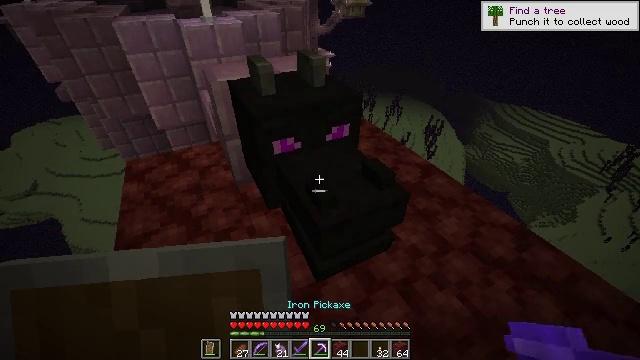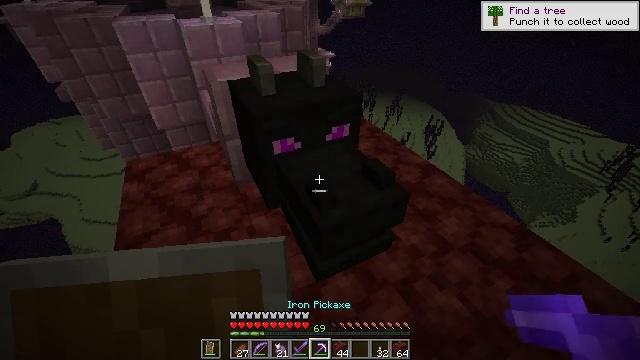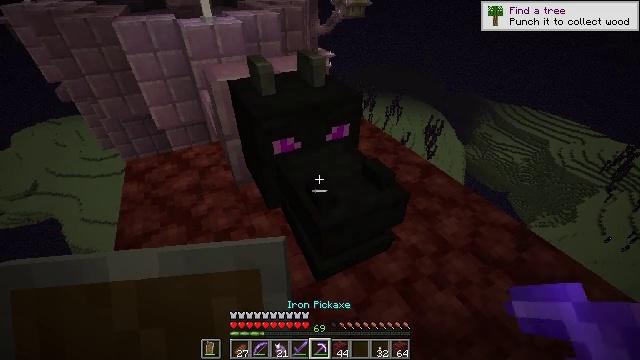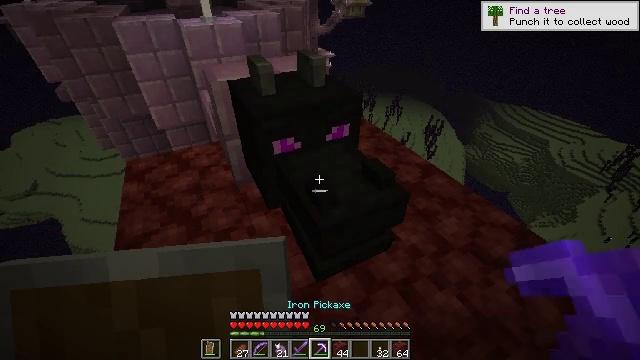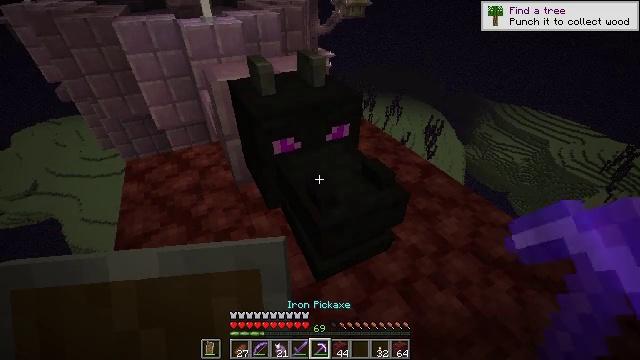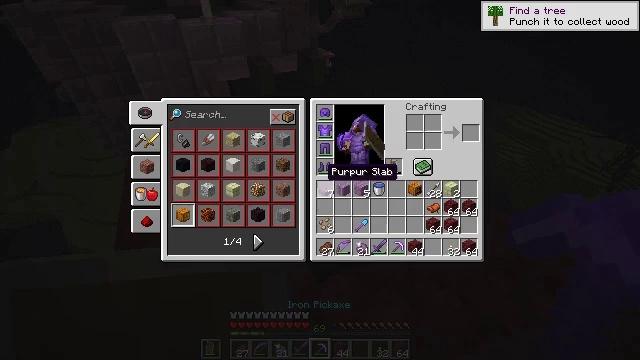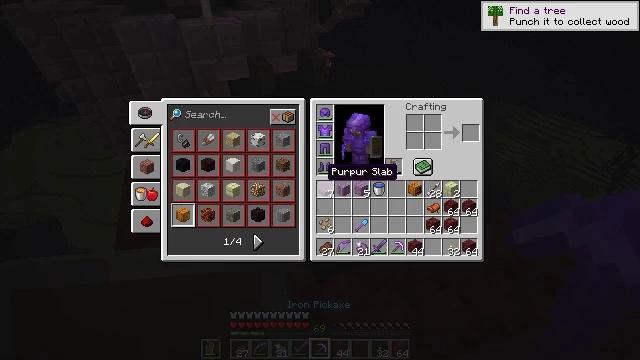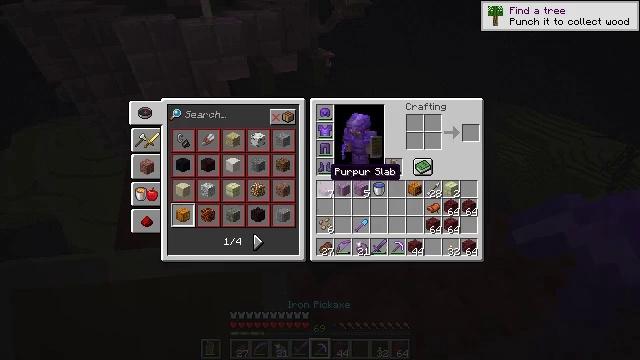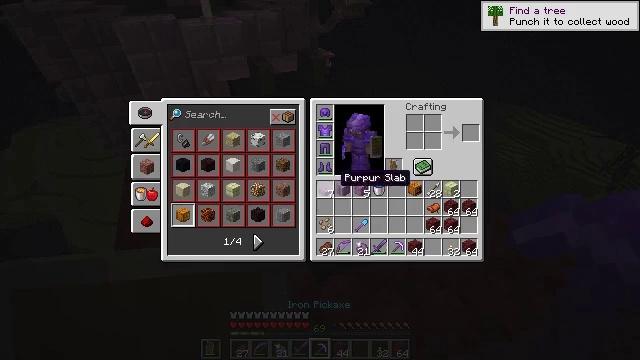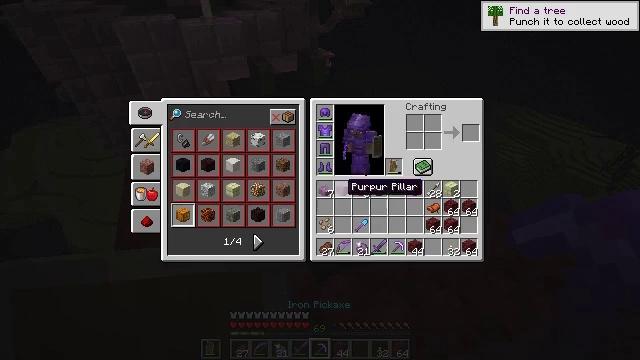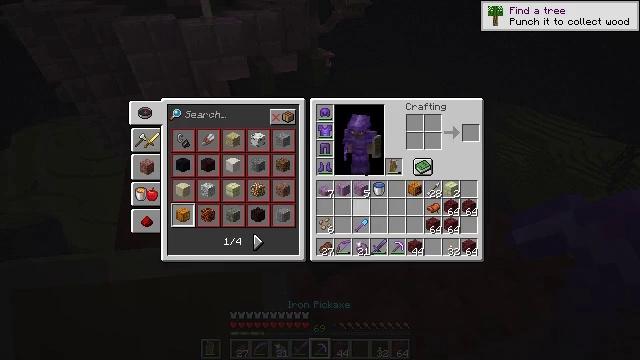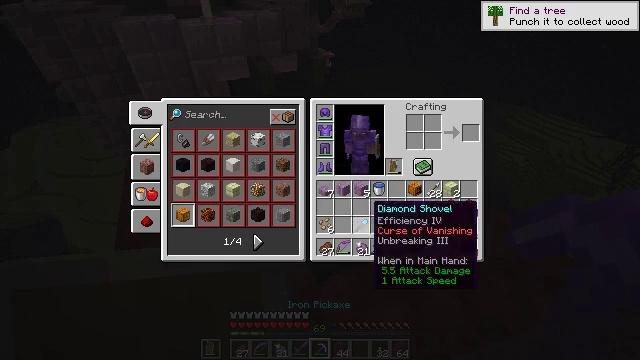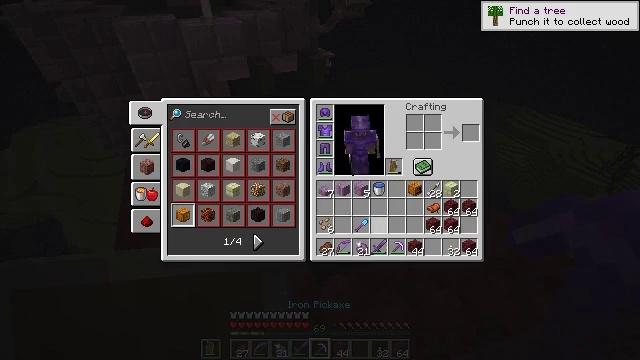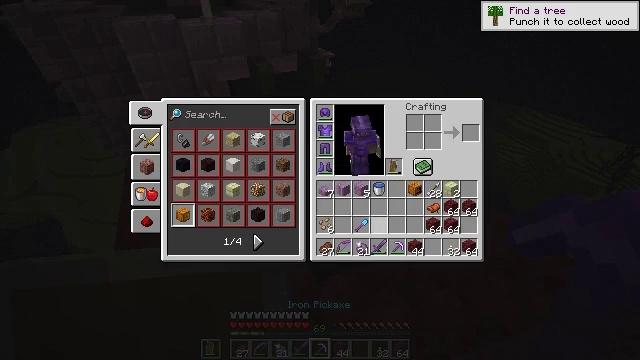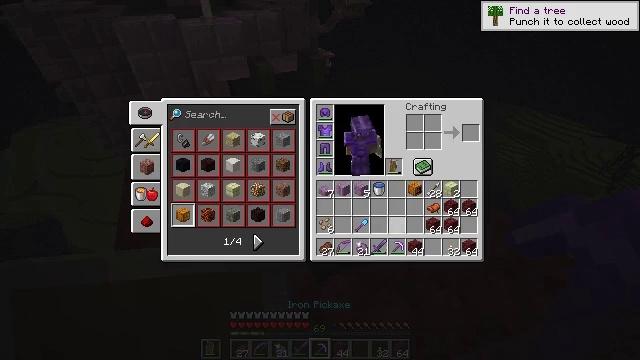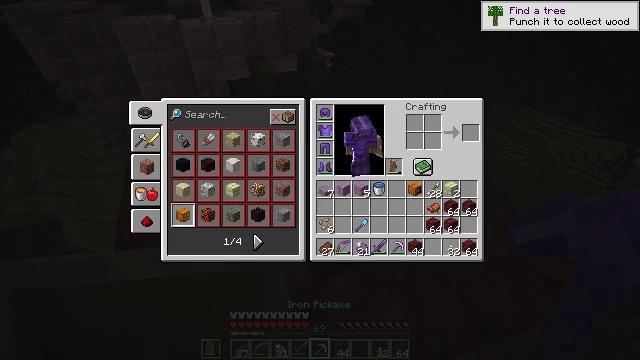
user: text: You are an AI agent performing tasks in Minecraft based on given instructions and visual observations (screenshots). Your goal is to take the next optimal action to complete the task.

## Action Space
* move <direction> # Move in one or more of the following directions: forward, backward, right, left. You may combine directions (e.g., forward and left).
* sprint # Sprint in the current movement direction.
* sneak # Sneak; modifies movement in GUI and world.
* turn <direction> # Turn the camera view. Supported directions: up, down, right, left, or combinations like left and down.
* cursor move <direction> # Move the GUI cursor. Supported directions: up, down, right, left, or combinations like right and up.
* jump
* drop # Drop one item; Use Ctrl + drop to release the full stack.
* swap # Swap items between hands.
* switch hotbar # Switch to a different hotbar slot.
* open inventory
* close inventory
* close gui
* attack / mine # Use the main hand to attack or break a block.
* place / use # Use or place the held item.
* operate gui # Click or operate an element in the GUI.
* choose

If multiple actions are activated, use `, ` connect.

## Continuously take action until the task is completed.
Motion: motion action
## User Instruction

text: Remove the dragon head decoration from the wall.
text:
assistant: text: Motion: no_op
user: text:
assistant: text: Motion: no_op
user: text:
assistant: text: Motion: no_op
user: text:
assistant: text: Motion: no_op
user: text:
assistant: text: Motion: open inventory
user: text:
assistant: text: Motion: open inventory
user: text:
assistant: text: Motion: open inventory
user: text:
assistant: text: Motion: turn right
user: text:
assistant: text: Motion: turn right and down
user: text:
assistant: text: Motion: turn right and down
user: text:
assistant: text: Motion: turn right and down
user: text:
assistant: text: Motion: turn right
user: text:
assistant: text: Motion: turn right
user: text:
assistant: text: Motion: turn right
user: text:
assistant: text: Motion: turn right
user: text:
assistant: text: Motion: no_op
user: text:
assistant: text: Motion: no_op
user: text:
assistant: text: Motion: no_op
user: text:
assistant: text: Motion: no_op
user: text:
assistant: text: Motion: no_op
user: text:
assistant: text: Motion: no_op
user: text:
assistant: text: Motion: no_op
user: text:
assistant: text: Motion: no_op
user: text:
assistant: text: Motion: no_op
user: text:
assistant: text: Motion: no_op
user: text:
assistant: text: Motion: no_op
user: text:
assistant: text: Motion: no_op
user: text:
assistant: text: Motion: close inventory
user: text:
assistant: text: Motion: close inventory
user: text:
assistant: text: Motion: turn left and up, close inventory